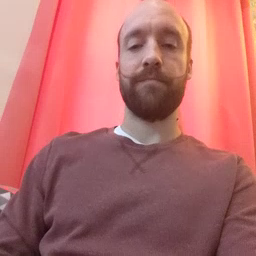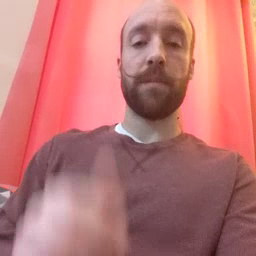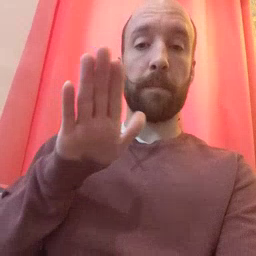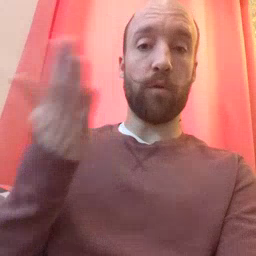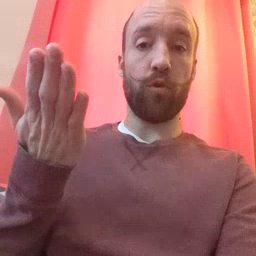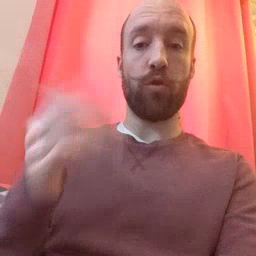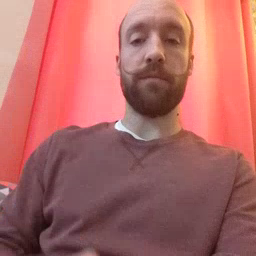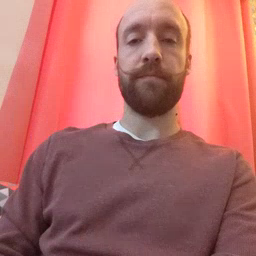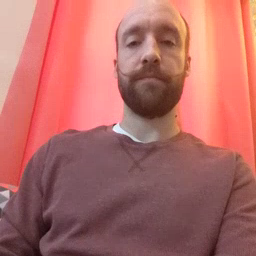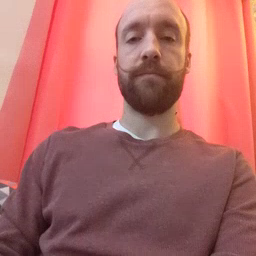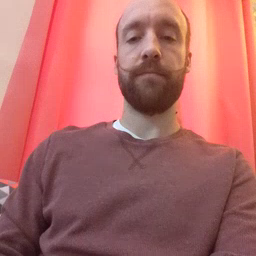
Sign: book